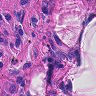
Metastatic tissue present: yes